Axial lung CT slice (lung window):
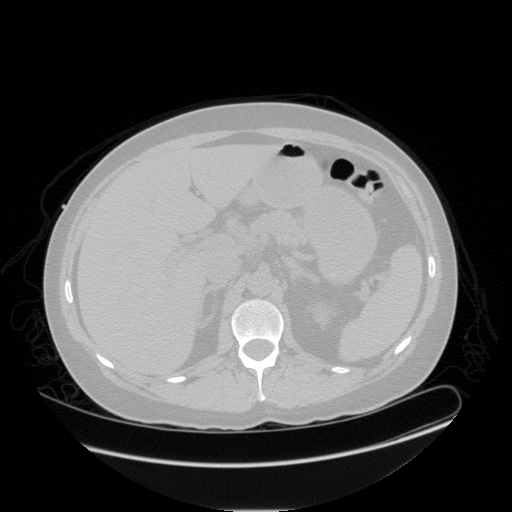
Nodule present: no